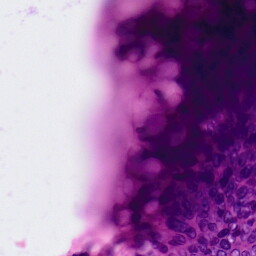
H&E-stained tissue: Colon